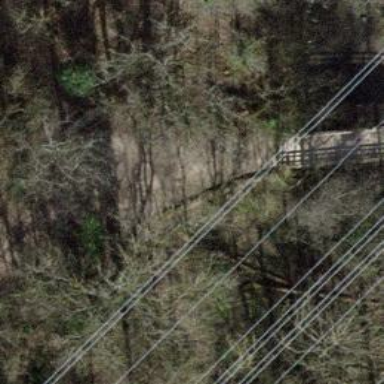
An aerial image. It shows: Bench.